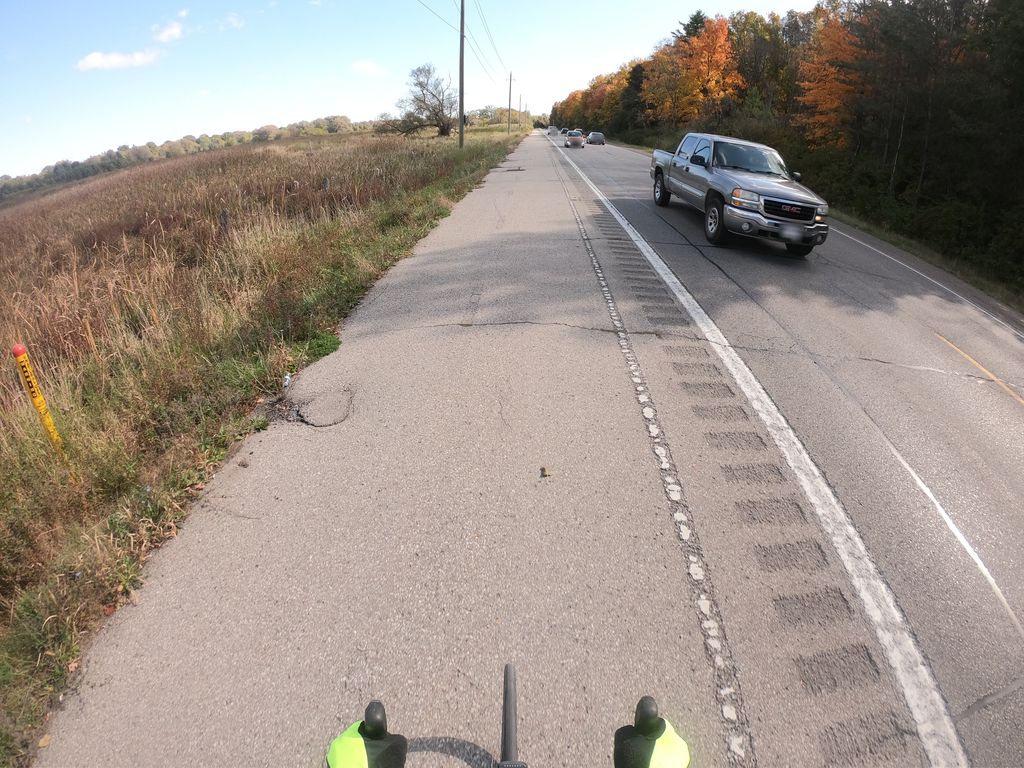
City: kitchener-waterloo